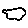
Label: cloud